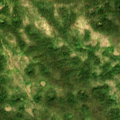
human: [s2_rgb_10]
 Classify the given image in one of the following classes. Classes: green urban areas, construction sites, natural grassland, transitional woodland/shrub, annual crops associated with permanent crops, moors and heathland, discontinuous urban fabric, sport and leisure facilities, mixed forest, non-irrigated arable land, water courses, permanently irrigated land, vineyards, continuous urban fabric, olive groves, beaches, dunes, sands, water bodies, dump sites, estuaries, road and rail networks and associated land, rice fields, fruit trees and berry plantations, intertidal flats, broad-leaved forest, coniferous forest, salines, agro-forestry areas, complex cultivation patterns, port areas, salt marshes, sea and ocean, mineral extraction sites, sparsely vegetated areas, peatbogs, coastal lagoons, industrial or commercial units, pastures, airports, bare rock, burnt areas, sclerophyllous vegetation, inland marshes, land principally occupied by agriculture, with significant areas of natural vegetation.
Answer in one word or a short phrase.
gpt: broad-leaved forest, transitional woodland/shrub